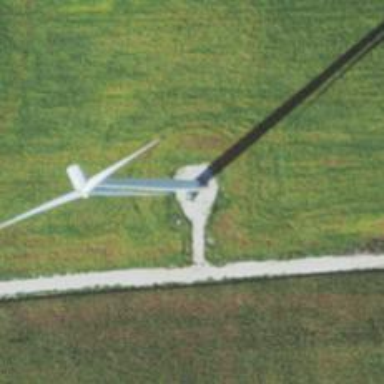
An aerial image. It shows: Wind generator powered by wind. The generator type is horizontal axis and it uses wind turbines.